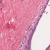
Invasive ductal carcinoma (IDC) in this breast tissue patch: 0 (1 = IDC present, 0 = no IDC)